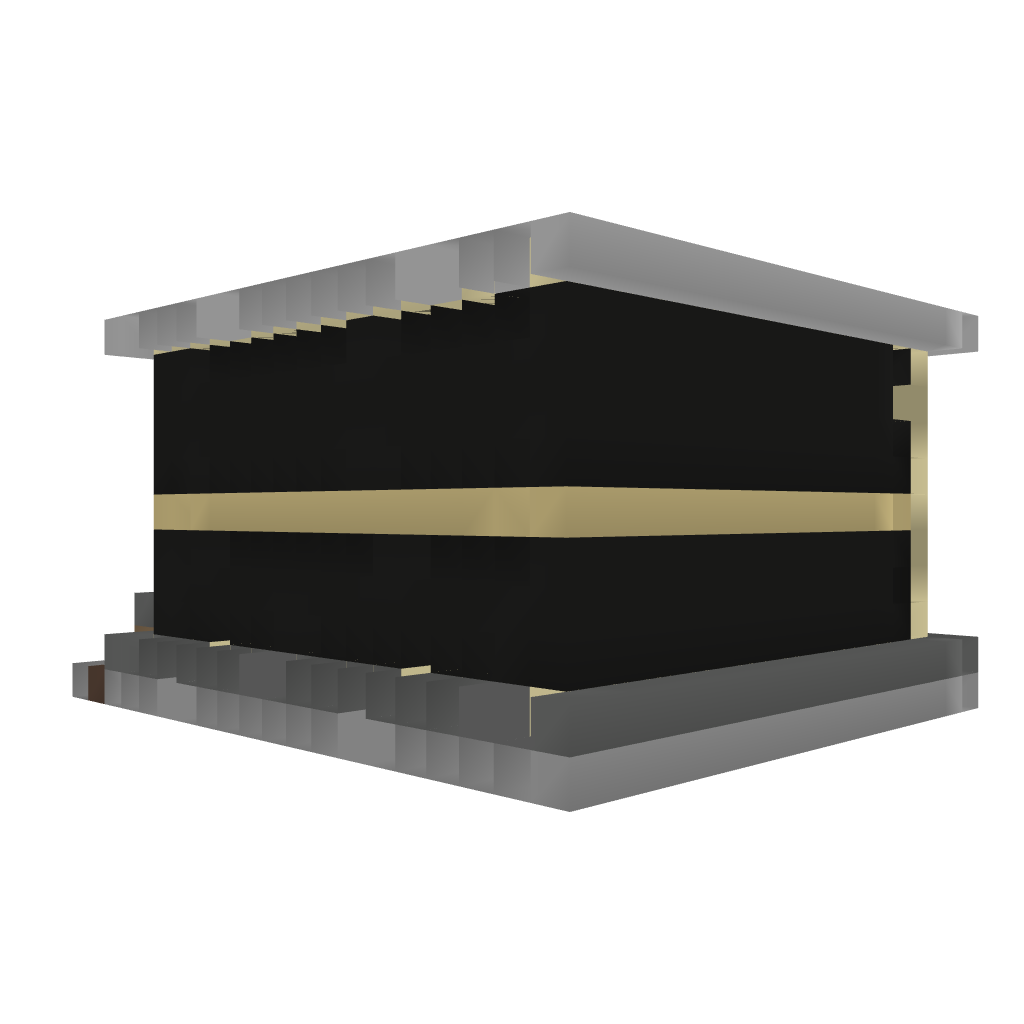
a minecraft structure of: The Ingram Home